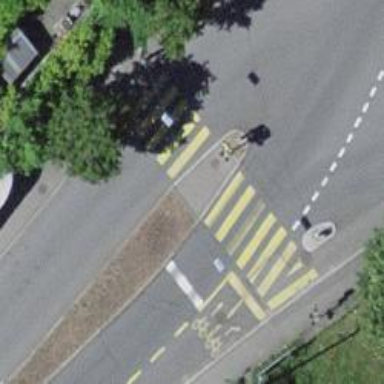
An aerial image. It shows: Road crossing with traffic signals and island.